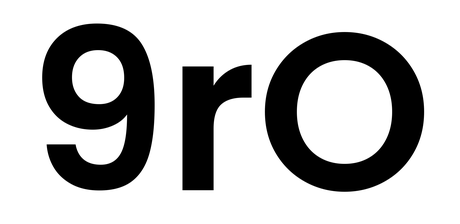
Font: Poppins-SemiBold